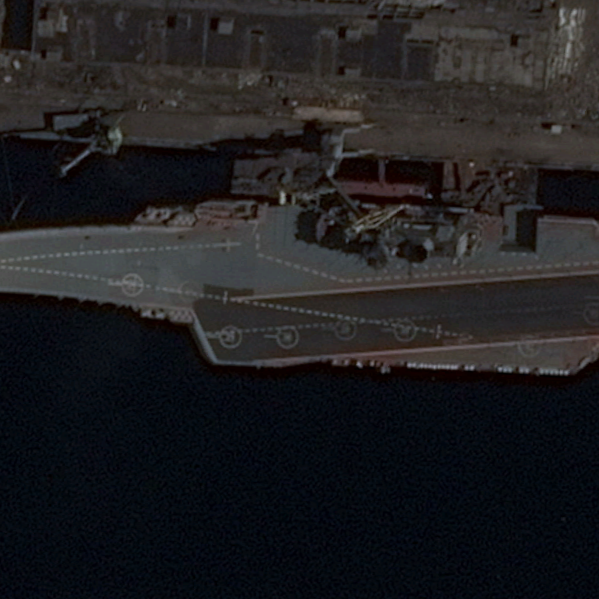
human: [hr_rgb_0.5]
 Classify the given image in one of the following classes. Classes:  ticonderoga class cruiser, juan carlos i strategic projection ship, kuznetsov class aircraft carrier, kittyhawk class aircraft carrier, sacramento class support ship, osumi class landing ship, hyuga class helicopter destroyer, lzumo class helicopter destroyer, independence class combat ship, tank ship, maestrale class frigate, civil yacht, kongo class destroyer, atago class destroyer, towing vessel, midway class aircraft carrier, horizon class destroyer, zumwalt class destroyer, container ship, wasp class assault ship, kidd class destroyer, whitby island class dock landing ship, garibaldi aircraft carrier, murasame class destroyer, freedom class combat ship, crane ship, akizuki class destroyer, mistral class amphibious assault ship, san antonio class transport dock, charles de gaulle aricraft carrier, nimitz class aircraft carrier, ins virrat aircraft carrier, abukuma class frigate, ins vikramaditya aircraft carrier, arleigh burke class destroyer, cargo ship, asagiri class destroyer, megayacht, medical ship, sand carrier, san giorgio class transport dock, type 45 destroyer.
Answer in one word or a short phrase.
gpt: Kuznetsov class aircraft carrier